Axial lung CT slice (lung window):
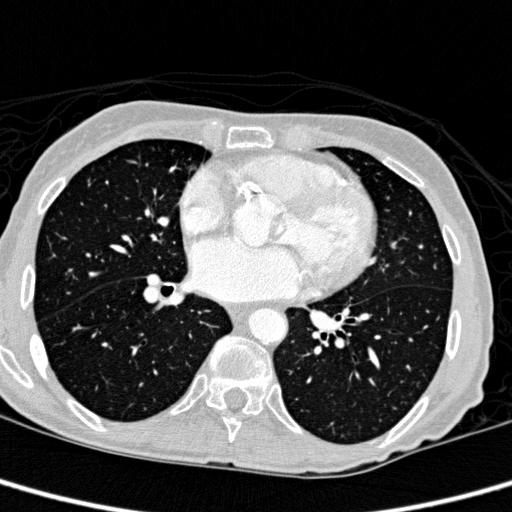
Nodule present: no